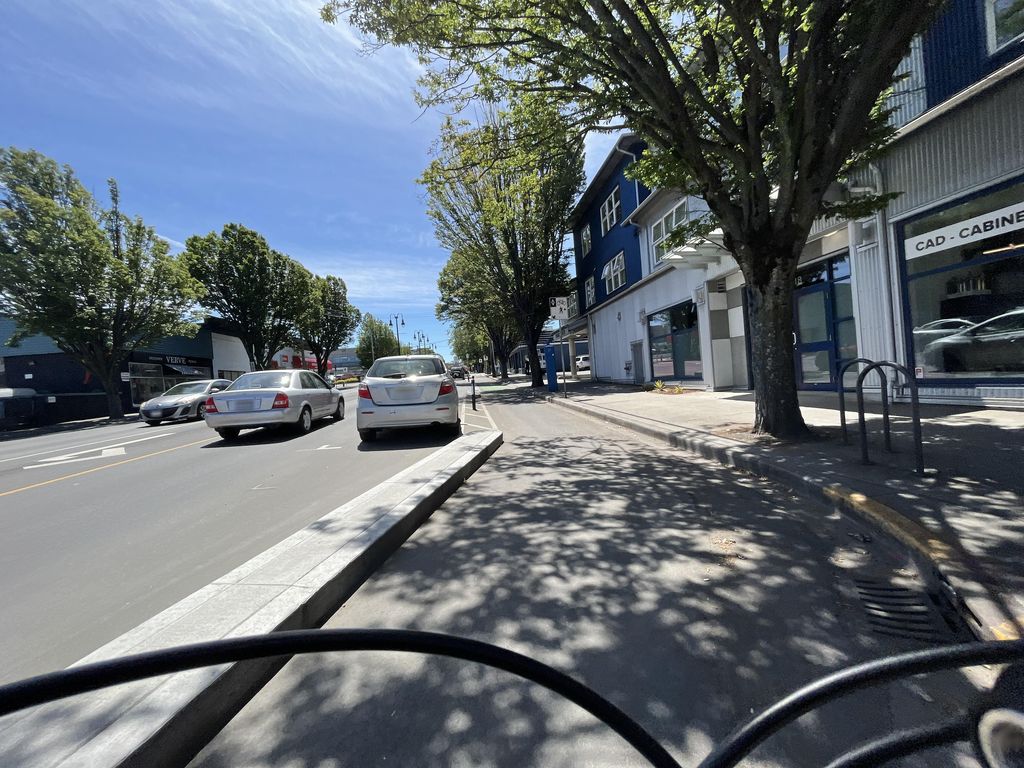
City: victoria